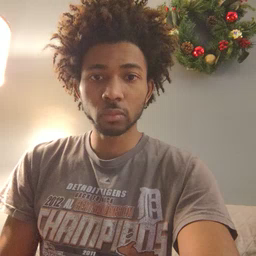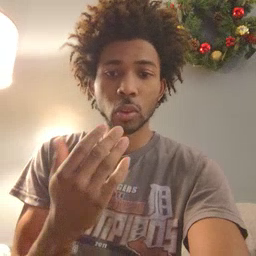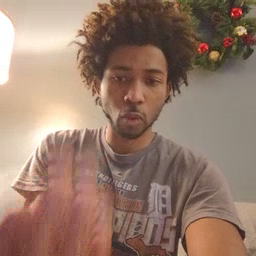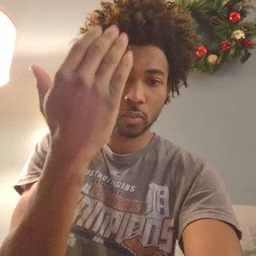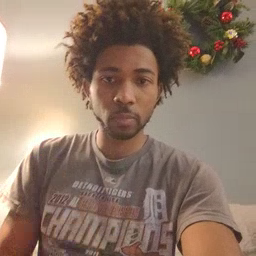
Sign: morning